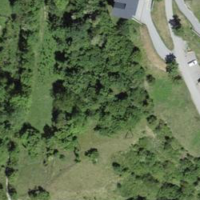
EUNIS habitat code: 52
Species observed at this site:
Primula veris
Pyrgus malvoides